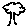
Label: tree